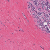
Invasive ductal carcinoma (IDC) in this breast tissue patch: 0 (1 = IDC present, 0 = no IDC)